You are looking at the wavelet scalogram of a bearing's acceleration signal. Diagnose the bearing from this image, choosing from: normal, inner_race, outer_race, ball.
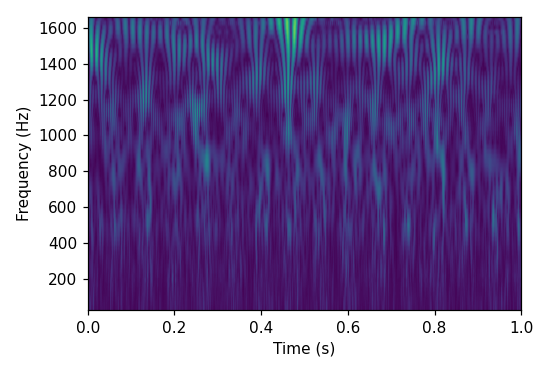
Answer: ball